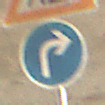
Verkehrszeichen: VorgeschriebeneFahrtrichtungRechts
Zusatzzeichen oben: Arbeitsstelle
Umgebung: Roofed, Tunnel
Tageszeit: Midday
Wetter: NotSpecified
Licht: Natural
Jahreszeit: NotSpecified
Kontrast: MediumContrast